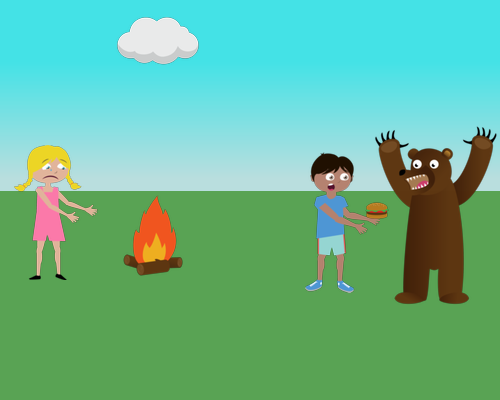
A small cloud is at the top left, beneath a larger cloud with flames. A campfire is present, with Jenny on the left, facing right and extending her arms towards the flames. Mike, on the right, looks shocked with an open mouth and holds a hamburger in his left hand, while a bear stands to the left with arms outstretched.